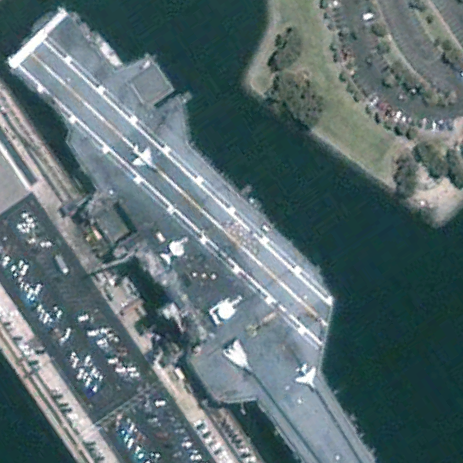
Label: Midway-class_aircraft_carrier